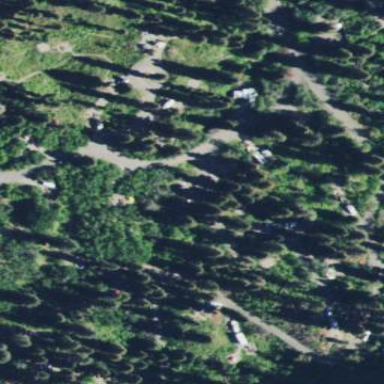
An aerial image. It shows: Standard campsite for tourism purposes.